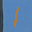
Label: 1